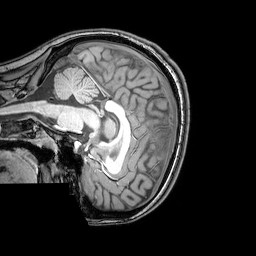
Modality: T1w
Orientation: sagittal
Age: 20
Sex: female
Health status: healthy
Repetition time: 0.081 s
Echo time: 0.037 s